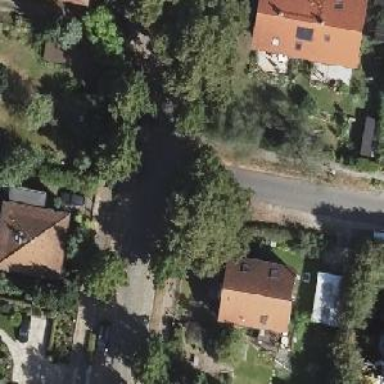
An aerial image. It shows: Residential road with asphalt surface and no sidewalk.